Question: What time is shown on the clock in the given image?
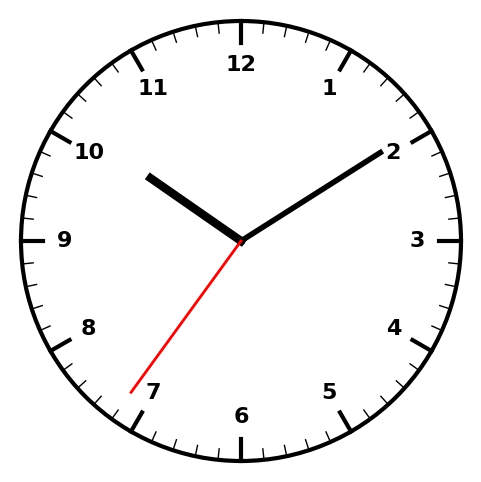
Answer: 10:09:36